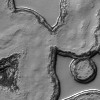
Atmospheric dust classification: not_dusty